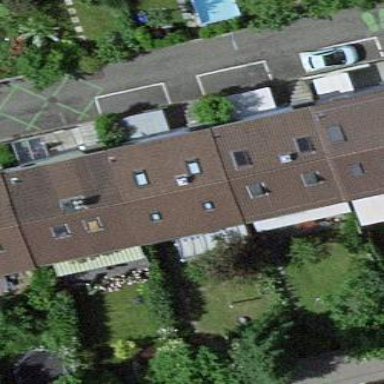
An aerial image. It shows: Terrace building.